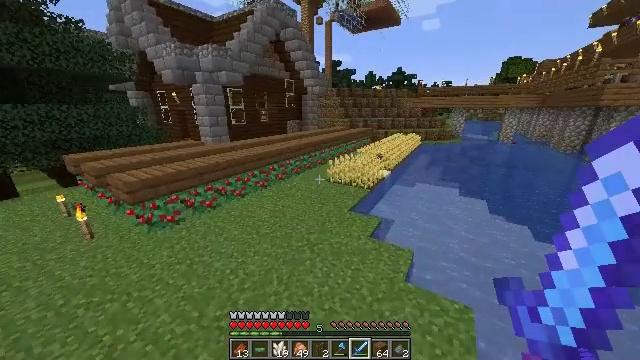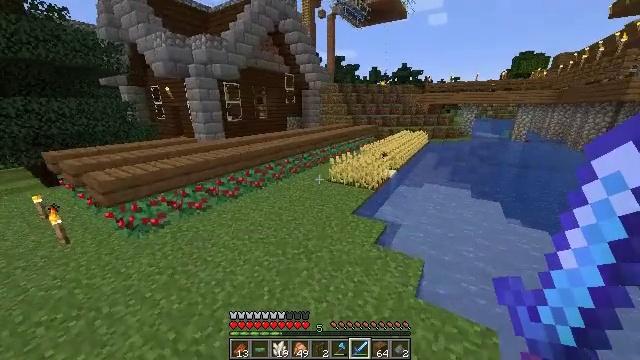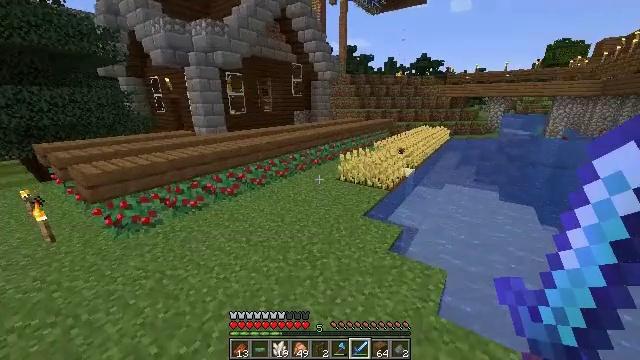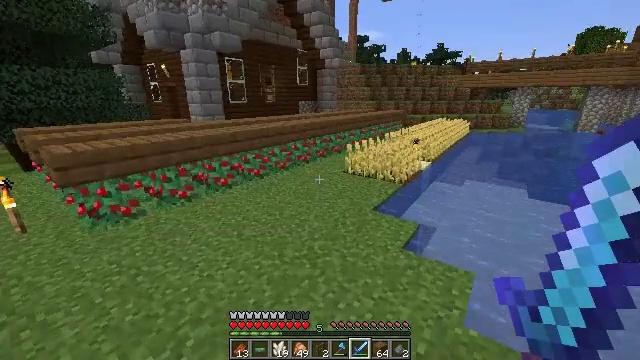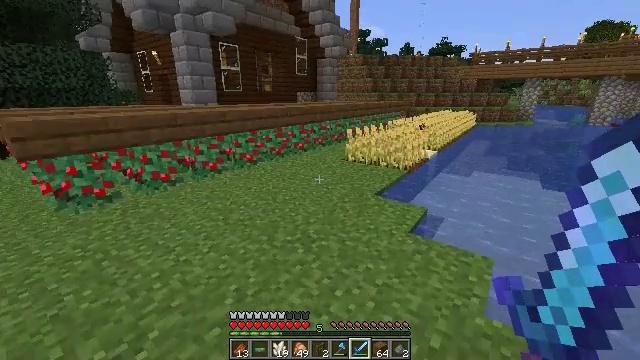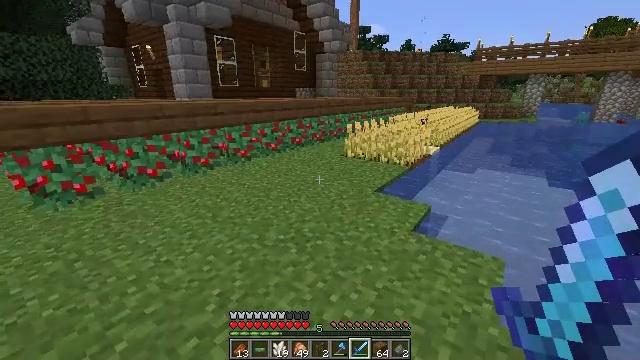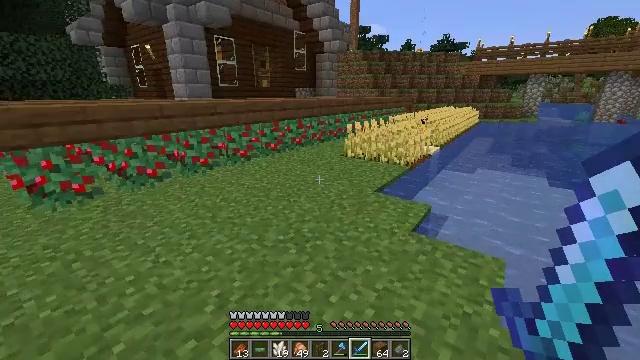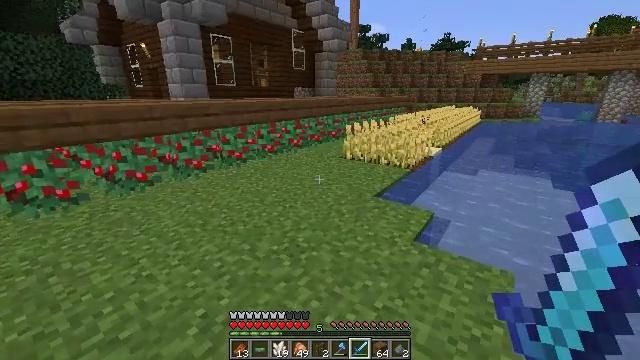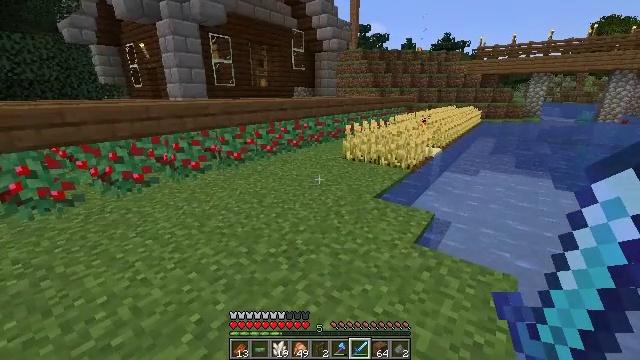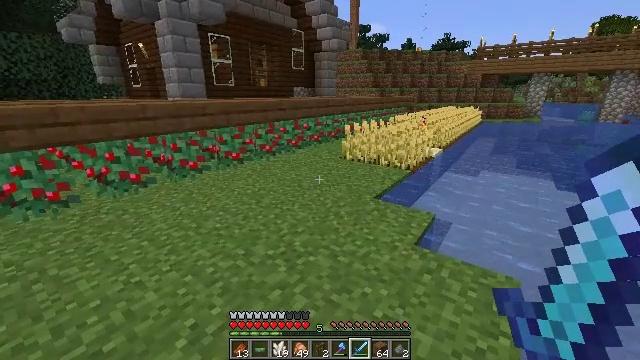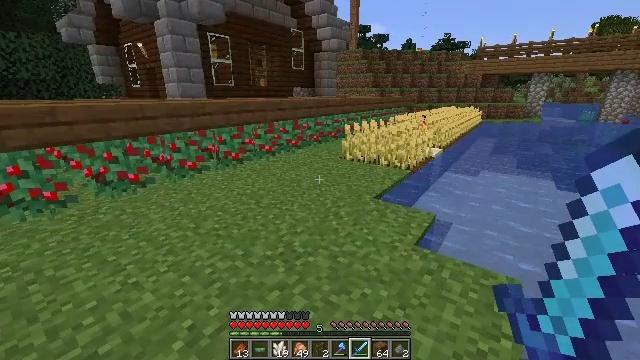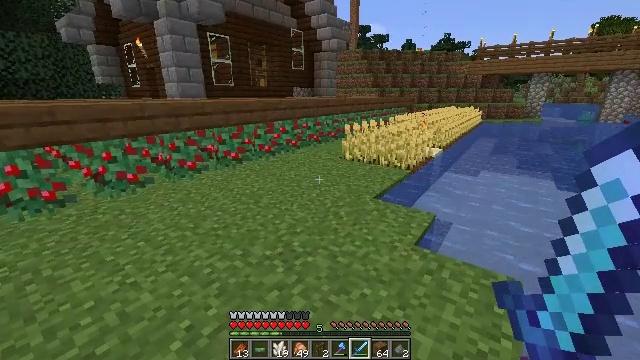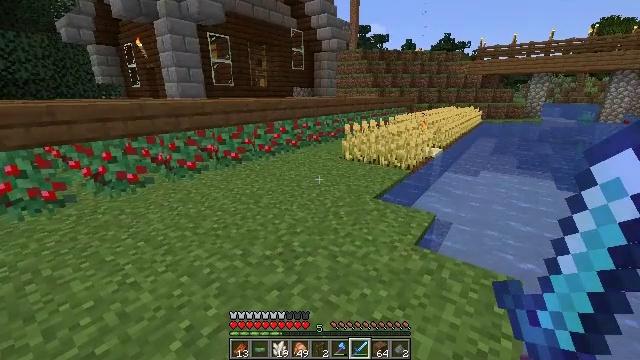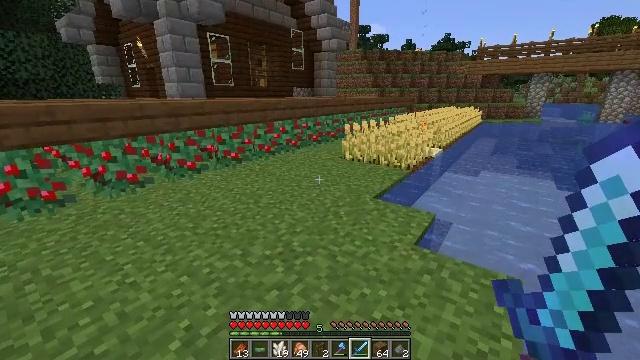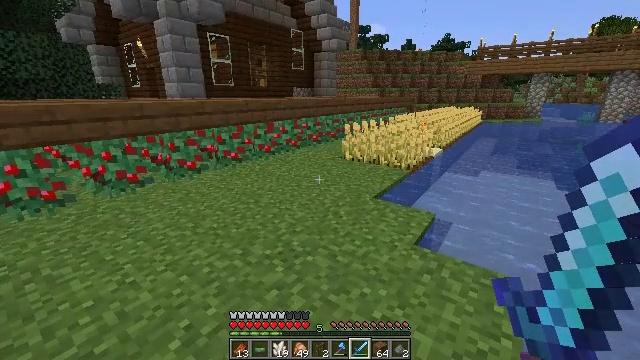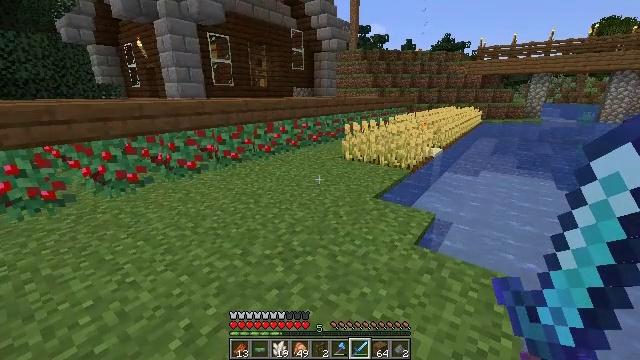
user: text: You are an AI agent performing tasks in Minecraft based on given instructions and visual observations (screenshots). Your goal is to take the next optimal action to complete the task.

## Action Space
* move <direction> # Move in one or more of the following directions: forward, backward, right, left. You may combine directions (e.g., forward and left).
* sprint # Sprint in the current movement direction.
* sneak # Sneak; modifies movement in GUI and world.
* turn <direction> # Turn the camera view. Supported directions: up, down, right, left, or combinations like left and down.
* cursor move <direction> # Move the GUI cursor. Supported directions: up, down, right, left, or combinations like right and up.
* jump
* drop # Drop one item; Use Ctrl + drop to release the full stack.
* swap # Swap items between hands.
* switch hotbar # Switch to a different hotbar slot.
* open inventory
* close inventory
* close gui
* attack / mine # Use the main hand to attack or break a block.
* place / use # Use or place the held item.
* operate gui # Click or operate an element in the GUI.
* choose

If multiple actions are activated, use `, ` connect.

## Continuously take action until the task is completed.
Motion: motion action
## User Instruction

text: Break the mature wheat plants.
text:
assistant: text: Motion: no_op
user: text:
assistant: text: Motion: turn left
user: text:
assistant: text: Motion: turn left
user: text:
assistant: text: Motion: no_op
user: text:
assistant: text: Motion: no_op
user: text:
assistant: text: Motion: no_op
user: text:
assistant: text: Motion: no_op
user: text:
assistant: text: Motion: no_op
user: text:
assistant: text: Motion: no_op
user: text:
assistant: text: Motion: no_op
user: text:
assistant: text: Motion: no_op
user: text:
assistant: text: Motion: no_op
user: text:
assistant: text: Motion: no_op
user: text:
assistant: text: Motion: no_op
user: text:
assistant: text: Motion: no_op
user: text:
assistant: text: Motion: no_op
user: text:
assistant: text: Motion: no_op
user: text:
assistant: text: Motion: no_op
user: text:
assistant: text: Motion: no_op
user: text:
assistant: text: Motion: no_op
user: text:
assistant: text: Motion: no_op
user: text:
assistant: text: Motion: no_op
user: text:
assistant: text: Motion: no_op
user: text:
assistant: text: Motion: no_op
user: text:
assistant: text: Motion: no_op
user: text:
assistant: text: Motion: no_op
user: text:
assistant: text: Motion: no_op
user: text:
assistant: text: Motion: no_op
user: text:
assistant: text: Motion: no_op
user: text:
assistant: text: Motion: no_op